Question: ⚠️ I forgot a 'process.exit(0)' in the main thread, so the app was terminated before the callback was executed. .
---
Here is the code from <URL> I have issue on:

First thing first, .
## Set up a OAuth2Client
So I set up a 'OAuth2Client' with this code:
'''
const {
client_id: CLIENT_ID,
client_secret: CLIENT_SECRET
} = require("./keys.json");
const REDIRECT_URL = "http://localhost:3000/oauth2callback";
const oAuth2Client = new OAuth2Client(CLIENT_ID, CLIENT_SECRET, REDIRECT_URL);
'''
Then, using a temporary server, I ask for token using the user's credentials:
'''
function getGoogleCode() {
return new Promise((resolve, reject) => {
// Open an http server to accept the oauth callback. In this simple example, the
// only request to our webserver is to /oauth2callback?code=<code>
const server = http
.createServer(async (req, res) => {
if (req.url.indexOf("/oauth2callback") > -1) {
// acquire the code from the querystring, and close the web server.
const { code } = querystring.parse(url.parse(req.url).query);
res.end(
'Authentication successful! Please return to the console. [code: ${code}]'
);
server.close();
resolve(code);
}
reject(new Error("oops", req, res));
})
.listen(3000, () => {
// open the browser to the authorize url to start the workflow
// Generate the url that will be used for the consent dialog.
const authorizeUrl = oAuth2Client.generateAuthUrl({
access_type: "offline",
scope: ["https://www.googleapis.com/auth/contacts.readonly"]
});
opn(authorizeUrl);
});
});
}
'''
Then I finish to set up my client:
'''
const code = await getGoogleCode();
const { tokens } = await oAuth2Client.getToken(code);
oAuth2Client.setCredentials(tokens);
'''
## When everything's fine
I managed to get a response with the low level API:
'''
const personFields = ["emailAddresses", "names"];
const url = 'https://people.googleapis.com/v1/people/me/connections?personFields=${personFields.join(
","
)}';
const res = await oAuth2Client.request({ url });
console.log(chalk.gray(JSON.stringify(res.data.connections, null, 2)));
'''
Everything is working like a charm, but, I would like to use the high level API from the same library
## google.people API
As described in <URL>, I build the code below:
'''
const personFields = ["emailAddresses", "names"];
people.people.connections.list(
{ resourceName: "people/me", personFields },
(res, err) => {
console.log("error: ", err);
console.log("res1: ", res);
}
);
'''
No error, no 'res1', nothing.
---
⚠️ I forgot a 'process.exit(0)' in the main thread, so the app was terminated before the callback was executed. .
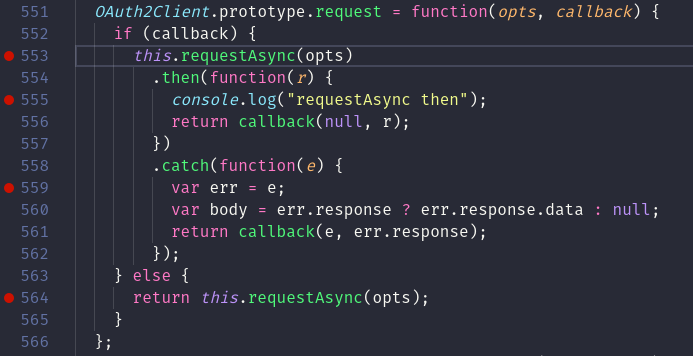
Answer: Not sure why you aren't getting logging. But you probably should return the 'res' in the callback, otherwise calling 'await' on the callback will return 'undefined'.
Also make sure to set 'personFields' in the 'people.people.connections.list' call.